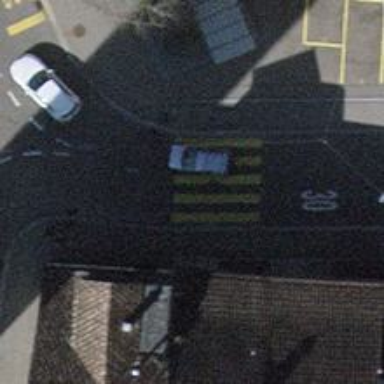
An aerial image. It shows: Paved footway with crossing.